Question: I've installed the Protobuf-dt plugin in Eclipse and It's working okay, except for a weird problem related to it's integration with Protoc.
When I point it to it's executable, it says the file isn't protoc. If I point it to PATH, it doesn't show me any error but when I save the .proto file, it shows me an error saying that it haven't found protoc.

If I compile my .proto file manually with command line (using the same executable), it works okay.
Could it be a problem related to my 64 bits environment (windows/eclipse/jdk)? I haven't found a win64 executable of protoc.
Does anyone had the same problem? Any tip would be appreciated.
Thanks in advance.
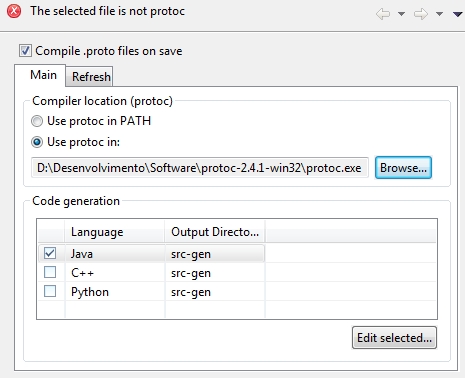
Answer: I believe it was some Bug. I raised an Issue on theirs Google Code page and they seem to have fixed.
<URL>